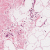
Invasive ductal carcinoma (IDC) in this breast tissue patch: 0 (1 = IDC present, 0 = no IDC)